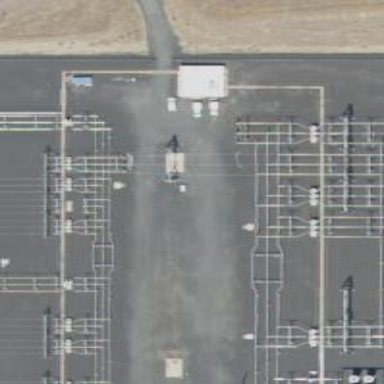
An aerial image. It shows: Power substation.